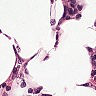
Metastatic tissue present: no